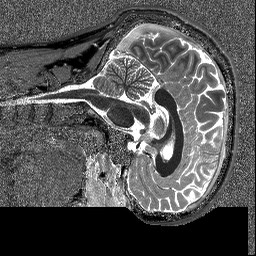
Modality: T1map
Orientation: sagittal
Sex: male